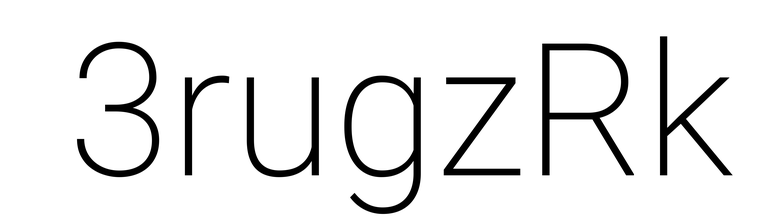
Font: Roboto_ExtraLight